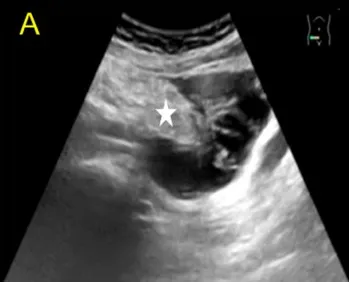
Two-dimensional Color Doppler images of the lesion in the right lower abdomen and spleen obtained by transabdominal ultrasound. (A) Longitudinal view of the transabdominal ultrasound scan of the right lower abdomen, showing a mixed cystic and solid echo. The solid part (asterisk) was eccentric, most of the surrounding tissue was cystic, and a radial stripe light band was seen in the dark area connected to the solid part.
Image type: radiology (ultrasound)